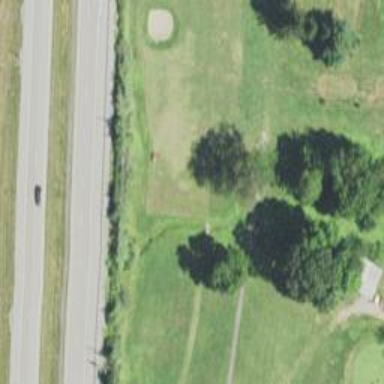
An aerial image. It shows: Golf hole.